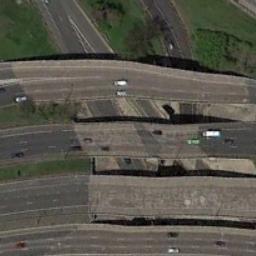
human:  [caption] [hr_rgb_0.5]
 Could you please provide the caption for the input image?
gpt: The overpass is next to the grass with some cars .

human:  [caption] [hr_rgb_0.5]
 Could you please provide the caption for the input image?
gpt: There are three overpasses built above the other three roads .

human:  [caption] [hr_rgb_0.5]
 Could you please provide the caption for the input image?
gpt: The cross-line overpass is over the roads and some cars are driving on the roads and the overpass .

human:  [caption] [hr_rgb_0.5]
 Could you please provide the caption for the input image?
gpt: Many cars are on the overpass .

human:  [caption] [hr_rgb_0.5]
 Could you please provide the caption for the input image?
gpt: There are green lawns beside the overpass .